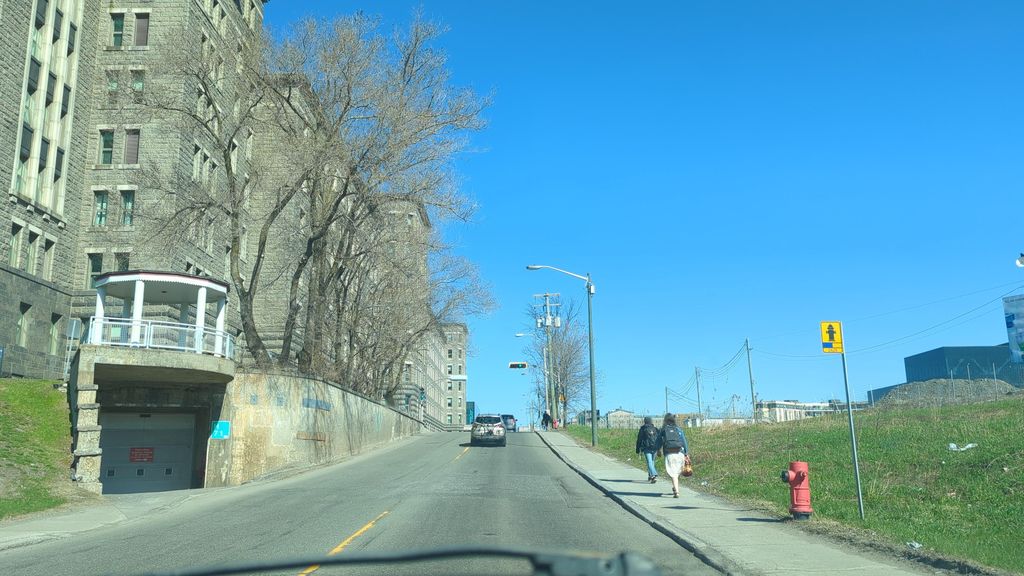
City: quebec_city